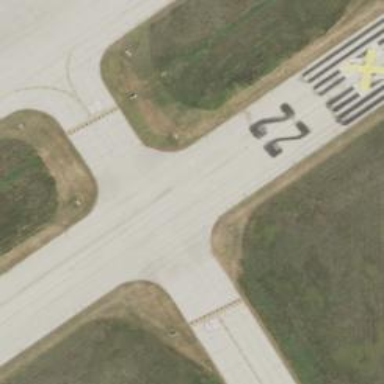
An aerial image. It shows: View of taxiway at the airport.